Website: lowes
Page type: billing-address
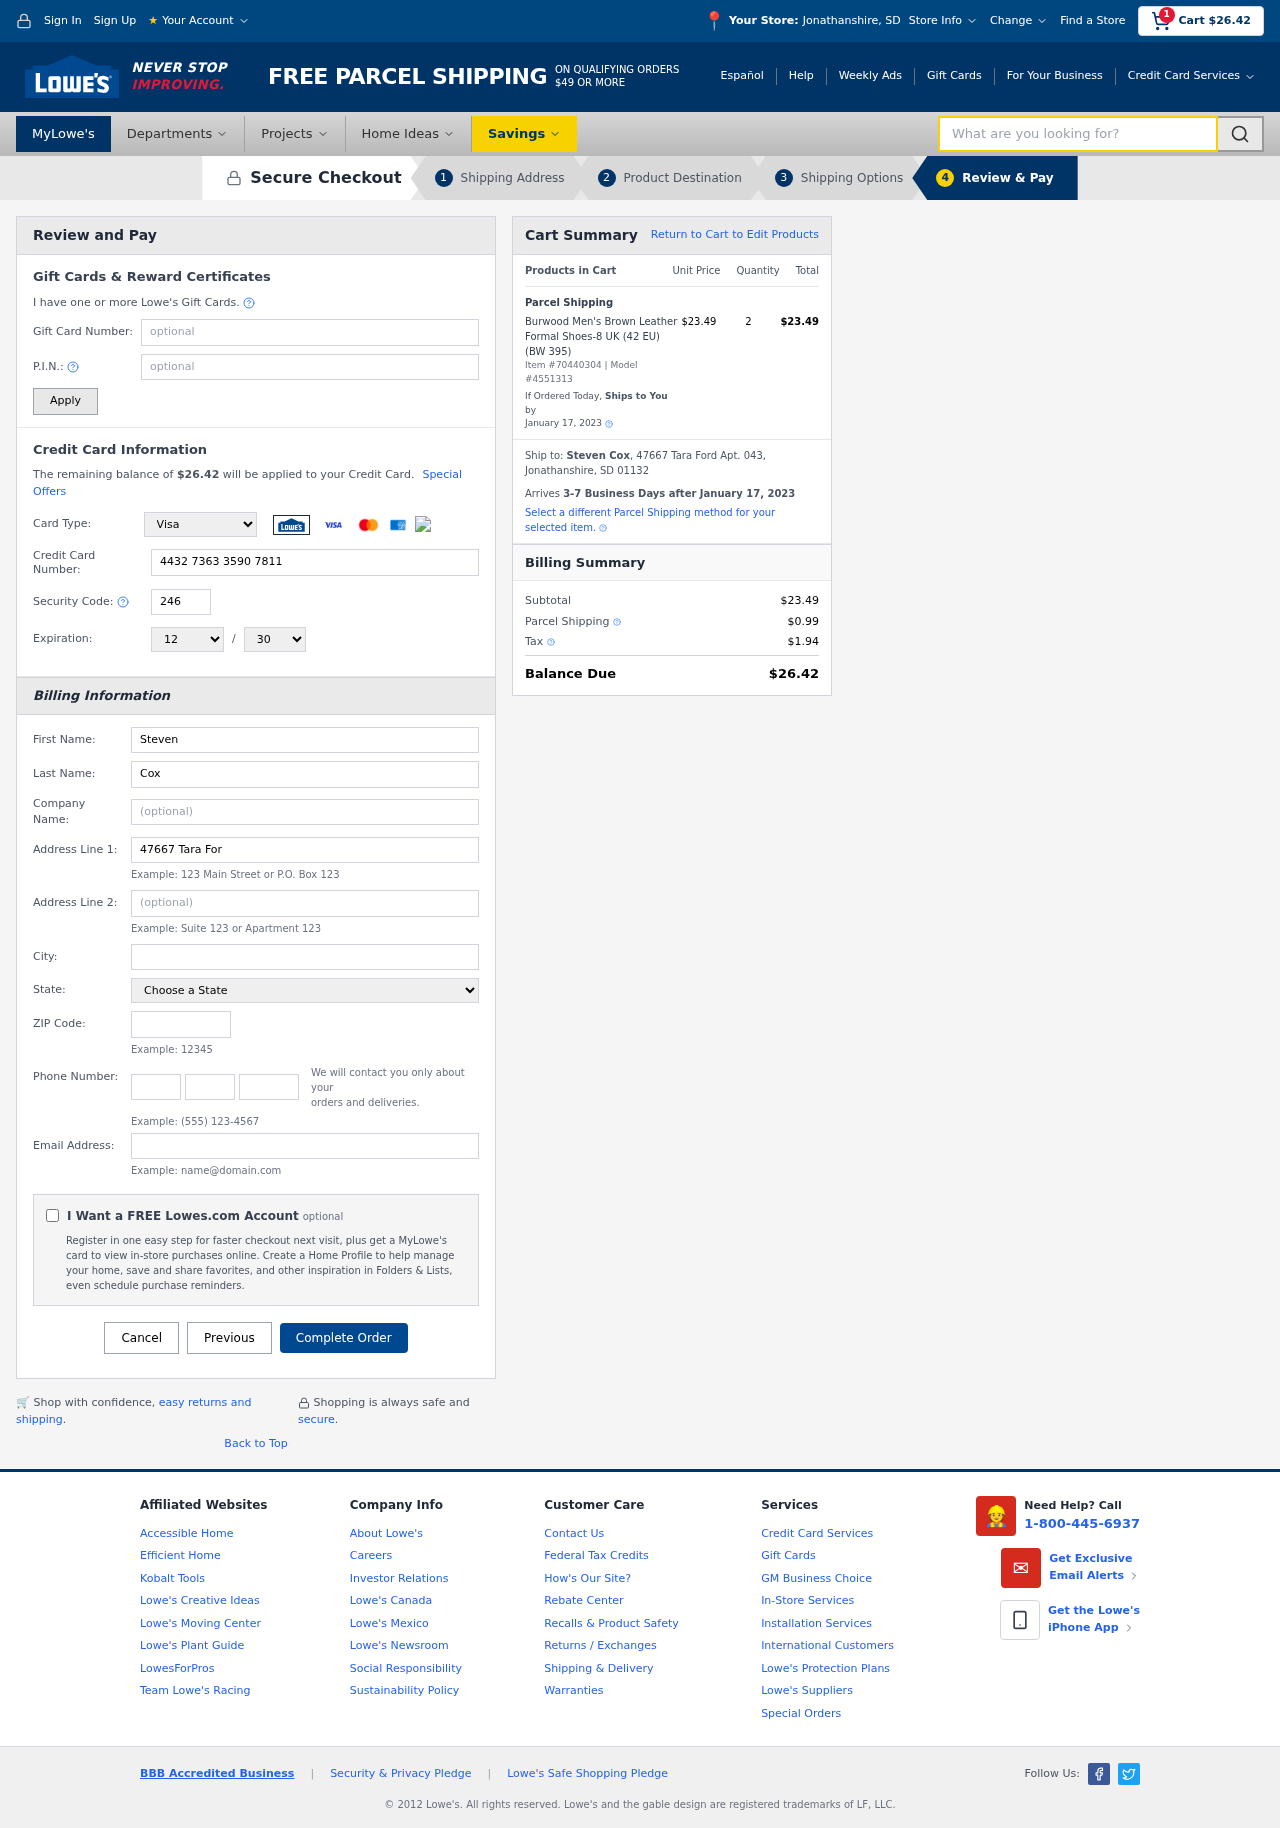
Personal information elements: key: PII_CARD_CVV
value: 246
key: PII_CARD_EXPIRY_MONTH
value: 12
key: PII_CARD_EXPIRY_YEAR
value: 30
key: PII_CARD_NUMBER
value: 4432 7363 3590 7811
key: PII_CARD_TYPE
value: Visa
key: PII_CITY
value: Jonathanshire
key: PII_CITY_STATE
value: Jonathanshire, SD
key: PII_EMAIL
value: scox@hotmail.com
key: PII_FIRSTNAME
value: Steven
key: PII_FULLNAME
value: Steven Cox
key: PII_LASTNAME
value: Cox
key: PII_PHONE_AREA
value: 629
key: PII_PHONE_PREFIX
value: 811
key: PII_PHONE_SUFFIX
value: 2594
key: PII_POSTCODE
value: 01132
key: PII_STATE
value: South Dakota
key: PII_STREET
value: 47667 Tara Ford Apt. 043
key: PII_CITY_STATE_ZIP
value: Jonathanshire, SD 01132
Product elements: key: PRODUCT1_NAME
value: Burwood Men's Brown Leather Formal Shoes-8 UK (42 EU) (BW 395)
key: PRODUCT1_PRICE
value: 23.49
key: PRODUCT1_QUANTITY
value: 2
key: PRODUCT_ITEM_NUMBER
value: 70440304
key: PRODUCT_MODEL_NUMBER
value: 4551313
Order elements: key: ORDER_SUBTOTAL
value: $26.42
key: ORDER_TOTAL
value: $26.42
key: ORDER_SHIPPING_DATE
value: January 17, 2023
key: ORDER_SUBTOTAL
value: $23.49
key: ORDER_DELIVERY_DATE
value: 3-7 Business Days after January 17, 2023
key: ORDER_SHIPPING_DATE2
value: January 17, 2023
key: ORDER_SUBTOTAL2
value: $23.49
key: ORDER_SHIPPING_COST
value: $0.99
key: ORDER_TAX
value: $1.94
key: ORDER_TOTAL2
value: $26.42
Search elements: key: HEADER_SEARCH
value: What are you looking for?